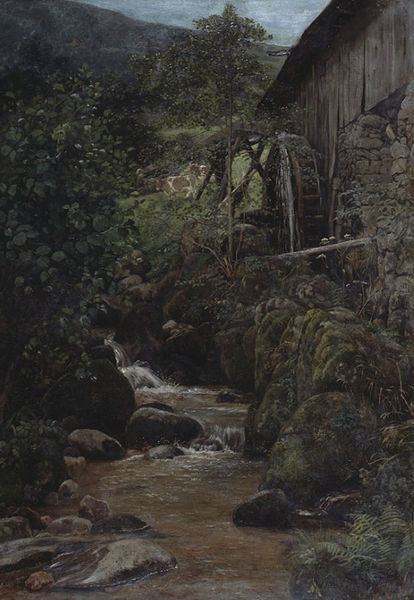
Titel: Schwarzwaldmühle in Kirnbach bei Schiltach
Künstler: Otto Scholderer
Standort: Karlsruhe
Institution: Staatliche Kunsthalle Karlsruhe
Schlagwörter: baum, berg, blau, blätter, dunkel, felsen, gemälde, himmel, laub, schatten, wasser, weiß, wolken, bäume, fluss, grün, landschaft, see, abend, ausschnitt, bewegung, blume, blumen, braun, grau, holz, zeichnung, dach, gebäude, gras, haus, tier, tiere, wiese, zaun, hochformat, malerei, wand, stein, steine, öl, bach, dämmerung, flusslauf, gräser, horizont, hügel, kühe, mühle, natur, stamm, strauch, weide, windmühle, busch, büsche, gebüsch, gewässer, hütte, sonne, sträucher, land, realismus, blatt, pflanzen, tal, wald, wasserfall, schuppen, ranken, deutschland, farbig, gischt, sommer, wellen, düster, fahnen, naturalismus, studie, berge, fels, gebirge, hang, dächer, mauer, hecke, herde, kuh, rind, alm, berglandschaft, geröll, schlucht, rad, rauschen, romantik, strom, strömung, luft, kraft, balken, farn, bretter, gewächs, grun, bauer, kühle, klippe, fliessend, rinder, scheune, bayern, alpen, rinnsal, wasserlauf, himmeö, mauerwerk, moos, brett, felsig, schweiz, lauf, fichte, tanne, österreich, gemäuer, biedermeier, fisch, ziegelsteine, bewachsen, kiefer, romantisch, gebirgsbach, bauernhaus, stall, bachlauf, eiche, wolkne, fleckvieh, mehl, fließen, gescheckt, planze, holzhaus, rinne, moss, fliss, mühlrad, wasserrad, holzbretter, gemauert, farne, leise, quelle, steinwand, wassermühle, muhle, schöpfrad, böume, plätschern, grn, tischt, gisch, mühlbach, wassr, holzscheune, bächlein, gewinde, steie, wasserkraft, bemoost, mühlenrad, braun-weiß, 19. jahrhundert, ch, landschaft#, h+gel, gemäläde, lühe, romantische landschaft, bäuerlich, lansschaft, mühlr, bras, müllerei, alte mühle, moosig, alpebn, wasserras, straum, hütte müller, blätter kühe kuh, wasserrah, flusd, romantiik, lush, mühle fluss berge malerei steine felsen